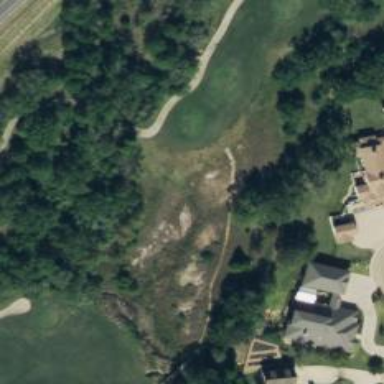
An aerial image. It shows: Area with grass used as rough in golf course.